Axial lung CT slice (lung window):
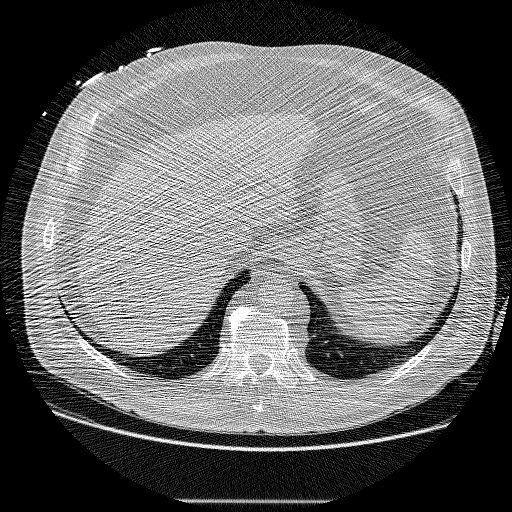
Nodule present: no